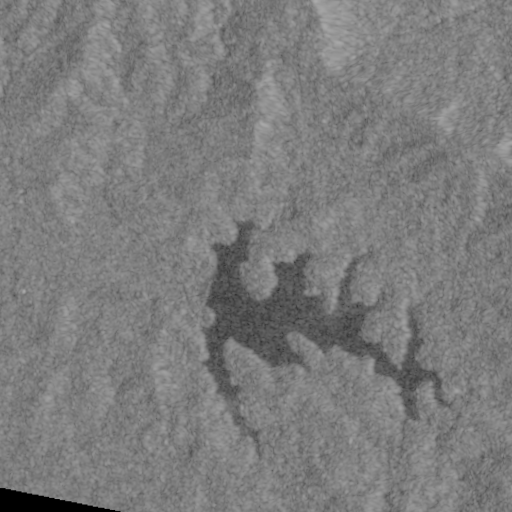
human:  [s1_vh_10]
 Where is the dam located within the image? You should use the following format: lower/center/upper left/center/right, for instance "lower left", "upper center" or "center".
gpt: The dam is located in the center of the image.
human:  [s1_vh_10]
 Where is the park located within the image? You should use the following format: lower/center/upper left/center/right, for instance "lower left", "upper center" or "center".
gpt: The park is located in the center of the image.
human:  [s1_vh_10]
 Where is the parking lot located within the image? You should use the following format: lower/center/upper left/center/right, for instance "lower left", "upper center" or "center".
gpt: The parking lot is located in the center of the image.
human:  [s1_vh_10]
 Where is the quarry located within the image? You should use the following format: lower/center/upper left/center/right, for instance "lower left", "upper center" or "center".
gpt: There is no quarry in the image.

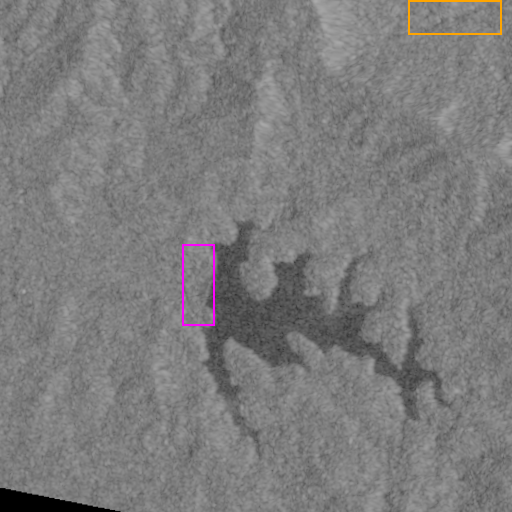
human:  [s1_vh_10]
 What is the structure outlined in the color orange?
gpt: The structure outlined in orange is a crop field.
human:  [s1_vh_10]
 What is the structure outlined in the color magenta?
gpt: The structure outlined in magenta is a park.
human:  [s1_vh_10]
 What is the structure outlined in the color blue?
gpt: There is no blue outline.